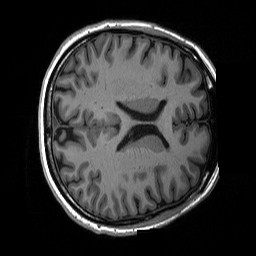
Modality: T1w
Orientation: axial
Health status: ill
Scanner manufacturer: siemens
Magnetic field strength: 3 T
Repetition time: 2.3 s
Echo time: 0.00226 s